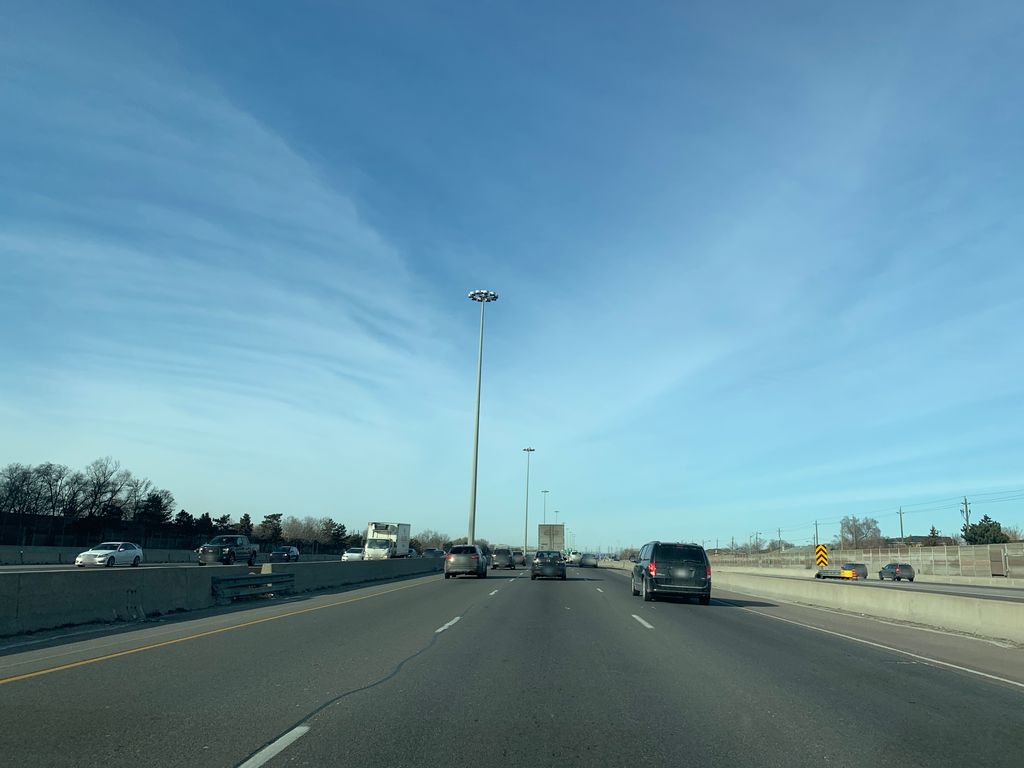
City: toronto